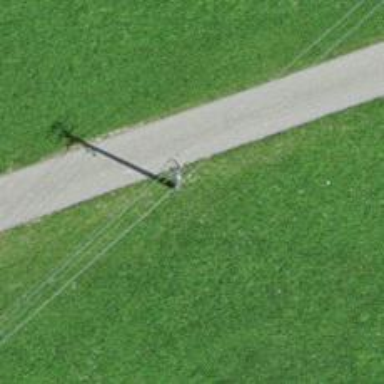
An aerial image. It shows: Minor power line.